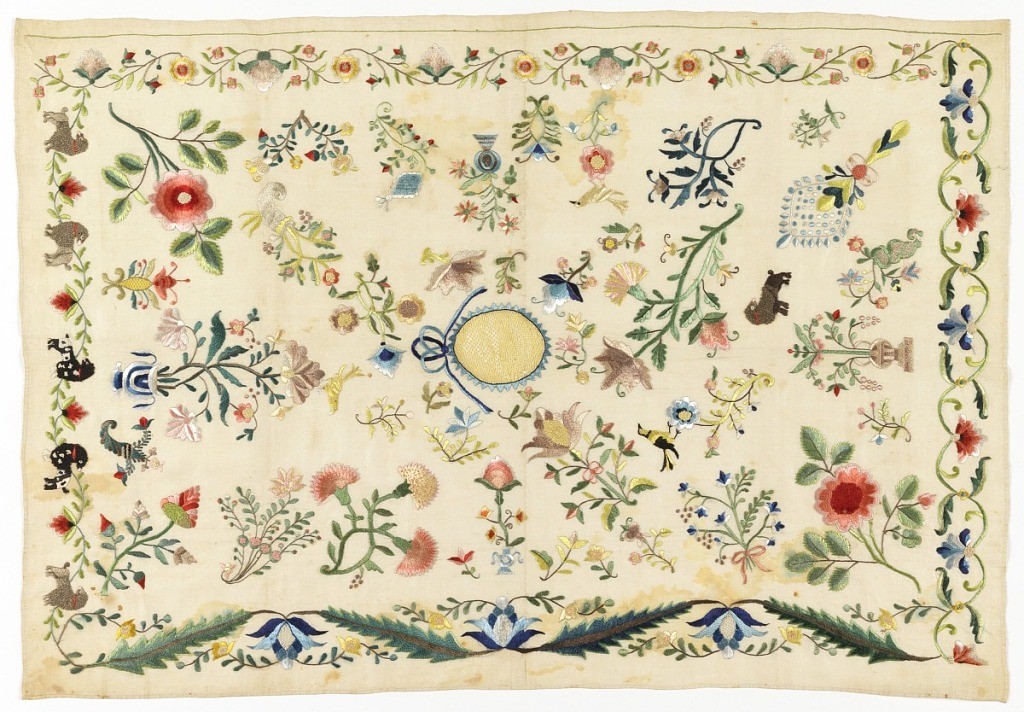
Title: Sampler
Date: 19th century
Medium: silk embroidery on cotton foundation Technique: embroidered in satin, stem, and knot stitches with cutwork with needle-made fillings on plain weave foundation
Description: Sampler scattered with flowers and birds embroidered in many colored silks. Central medallion in gold with blue serrated edge and a bow. Several dogs, perhaps poodles, appear amongst the flowers.